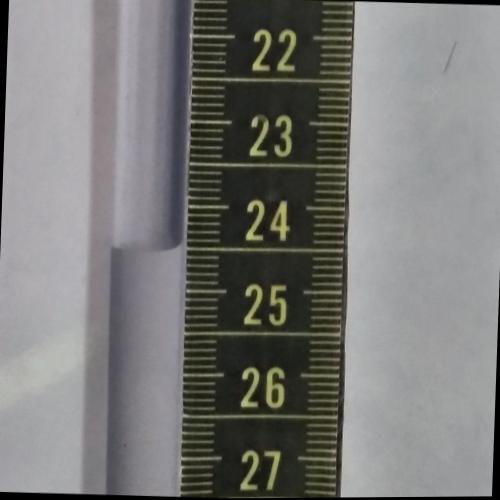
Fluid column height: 24.5 cm